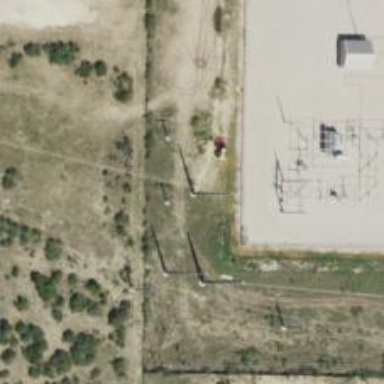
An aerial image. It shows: Power tower.